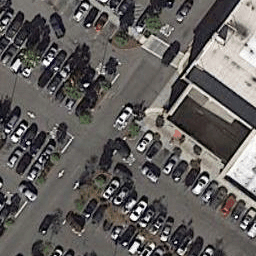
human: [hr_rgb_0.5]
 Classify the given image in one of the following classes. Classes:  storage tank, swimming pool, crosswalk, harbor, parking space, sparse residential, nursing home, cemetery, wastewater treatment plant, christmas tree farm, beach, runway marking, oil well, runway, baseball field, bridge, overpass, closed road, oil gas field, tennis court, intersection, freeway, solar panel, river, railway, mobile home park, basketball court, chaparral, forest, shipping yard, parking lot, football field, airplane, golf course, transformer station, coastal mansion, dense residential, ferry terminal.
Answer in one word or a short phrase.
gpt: parking lot